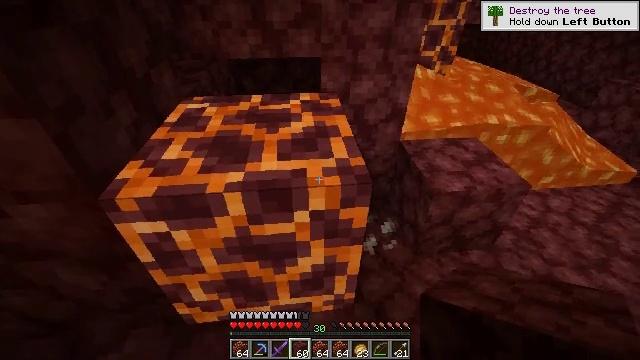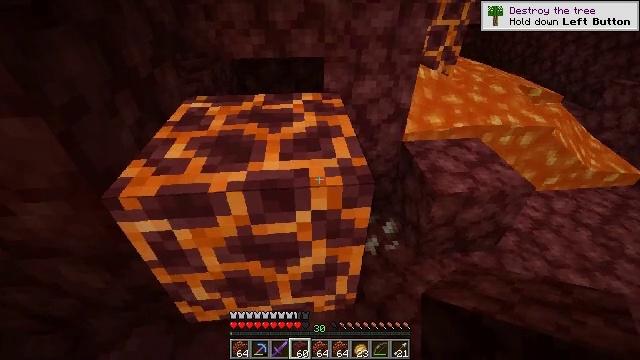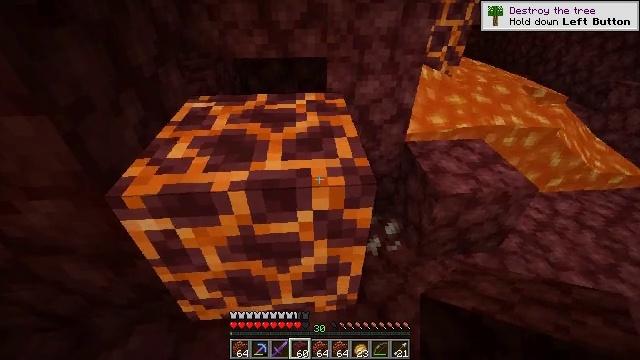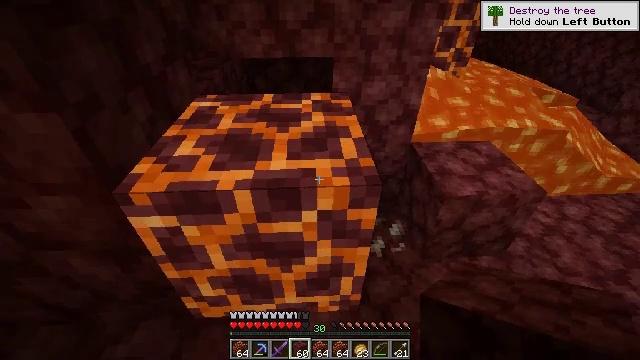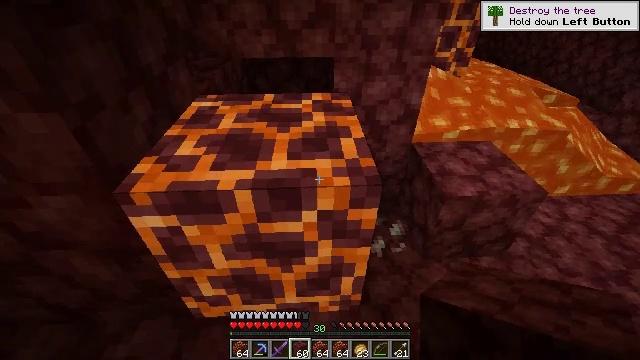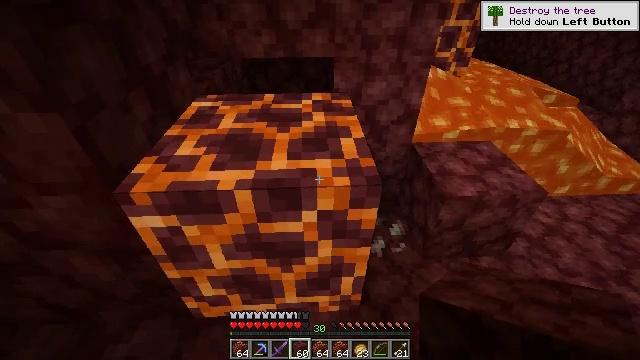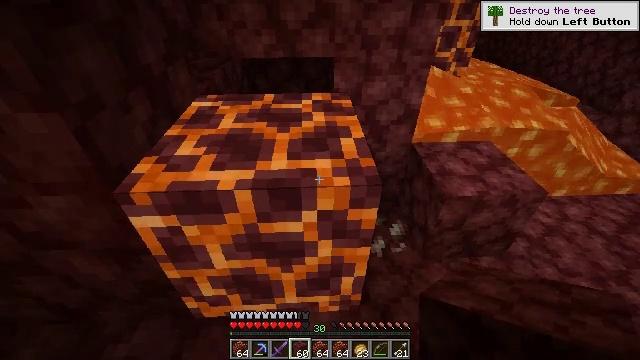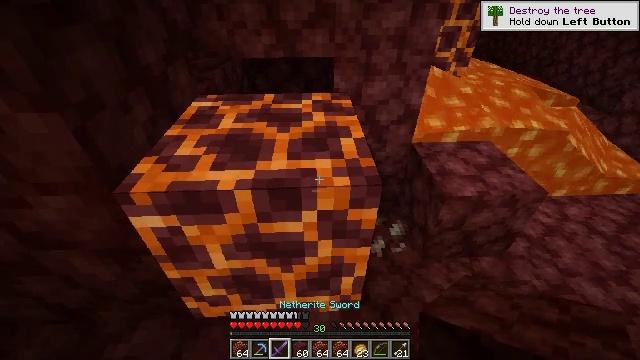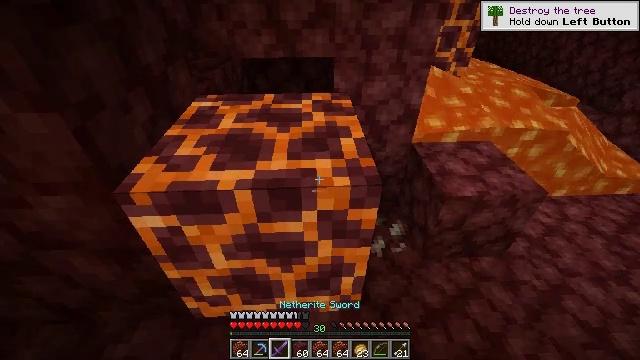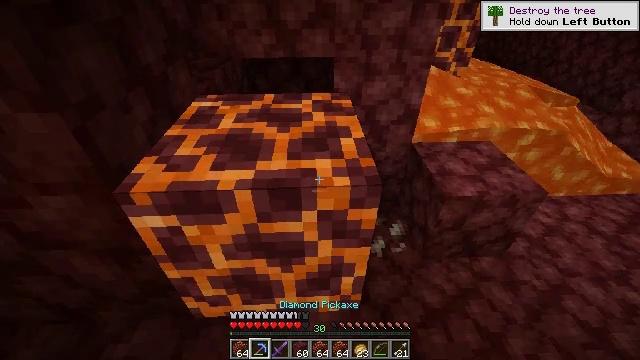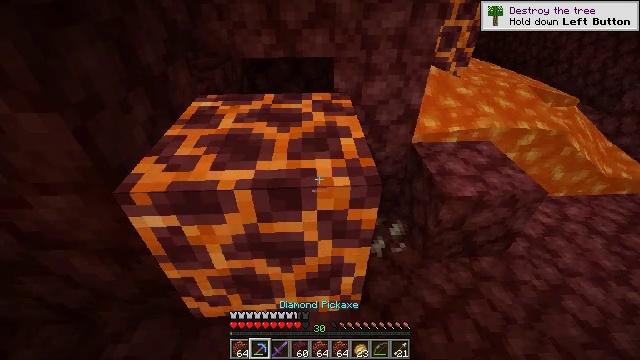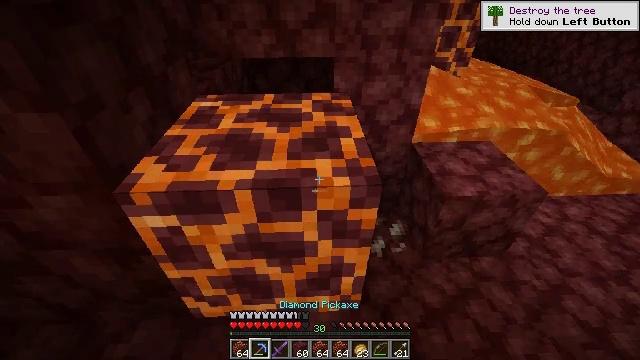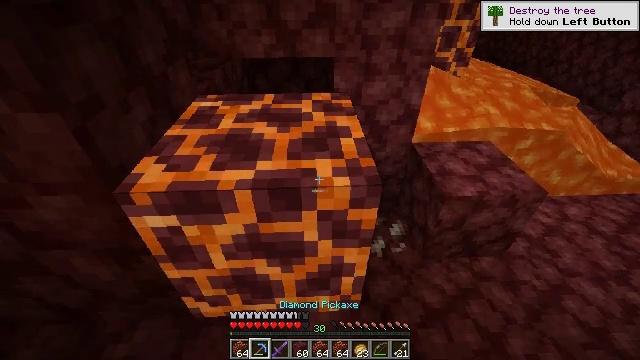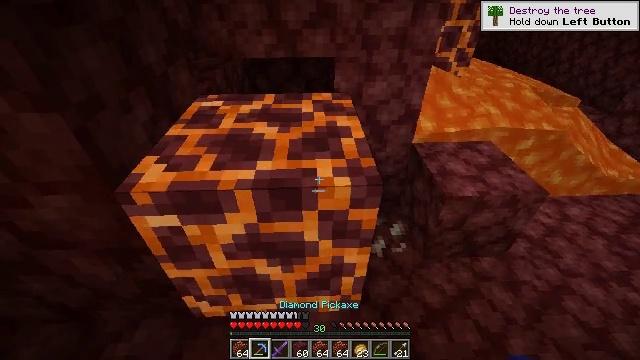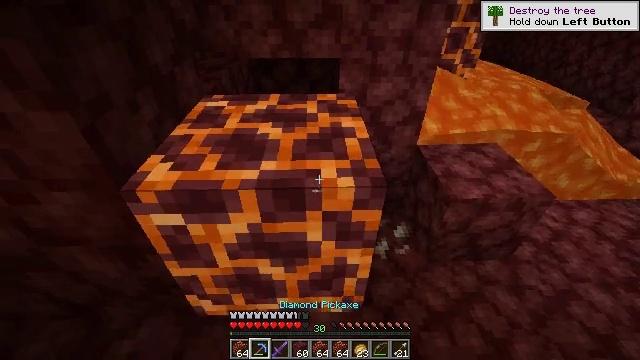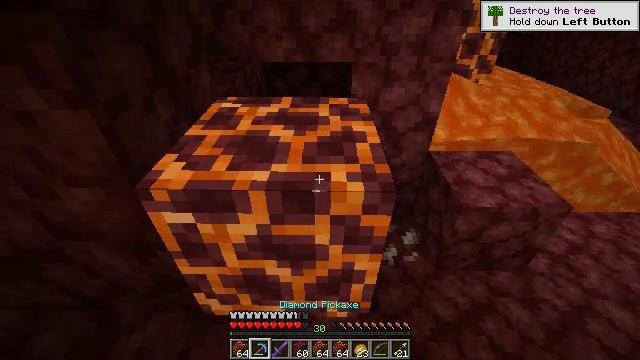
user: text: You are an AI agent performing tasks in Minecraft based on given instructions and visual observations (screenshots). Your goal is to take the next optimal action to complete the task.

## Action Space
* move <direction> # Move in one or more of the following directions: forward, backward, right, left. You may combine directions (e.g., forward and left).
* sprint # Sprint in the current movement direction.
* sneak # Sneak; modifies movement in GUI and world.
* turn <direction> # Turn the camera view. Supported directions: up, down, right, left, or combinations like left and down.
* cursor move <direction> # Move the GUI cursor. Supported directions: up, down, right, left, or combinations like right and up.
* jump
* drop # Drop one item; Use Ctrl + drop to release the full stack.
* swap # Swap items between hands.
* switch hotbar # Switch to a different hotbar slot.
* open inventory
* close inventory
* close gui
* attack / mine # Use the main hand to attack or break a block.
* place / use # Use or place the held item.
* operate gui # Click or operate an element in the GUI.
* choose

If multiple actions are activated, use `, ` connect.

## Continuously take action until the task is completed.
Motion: motion action
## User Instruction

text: Retrieve a magma block for building or traps.
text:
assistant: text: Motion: no_op
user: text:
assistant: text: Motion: no_op
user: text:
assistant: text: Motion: turn left
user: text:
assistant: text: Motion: no_op
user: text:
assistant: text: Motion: no_op
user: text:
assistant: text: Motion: no_op
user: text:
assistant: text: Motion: no_op
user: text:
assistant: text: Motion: no_op
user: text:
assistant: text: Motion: no_op
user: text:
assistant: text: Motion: no_op
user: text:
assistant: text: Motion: no_op
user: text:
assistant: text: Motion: no_op
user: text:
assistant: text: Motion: no_op
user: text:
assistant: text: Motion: turn left
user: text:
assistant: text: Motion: turn left
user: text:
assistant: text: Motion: turn left and up
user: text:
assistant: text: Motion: turn left and up
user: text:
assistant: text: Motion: turn up
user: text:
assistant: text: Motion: no_op
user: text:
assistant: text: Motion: no_op
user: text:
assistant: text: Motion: no_op
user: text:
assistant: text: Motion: turn left and up
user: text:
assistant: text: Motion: turn up
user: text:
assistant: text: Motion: attack / mine
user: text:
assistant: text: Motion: attack / mine
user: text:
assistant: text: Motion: no_op
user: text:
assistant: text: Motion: no_op
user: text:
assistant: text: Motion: no_op
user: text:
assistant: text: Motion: no_op